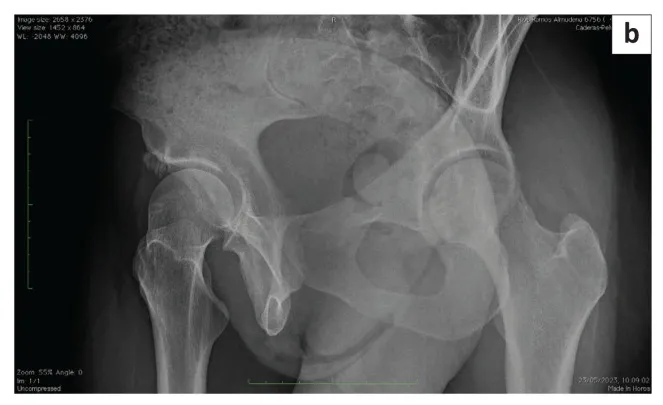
(b) C Profile view revealing the labral and the rectus calcifications, a synovial herniation pit and the cam morphology of the femoral head.
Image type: radiology (x_ray)